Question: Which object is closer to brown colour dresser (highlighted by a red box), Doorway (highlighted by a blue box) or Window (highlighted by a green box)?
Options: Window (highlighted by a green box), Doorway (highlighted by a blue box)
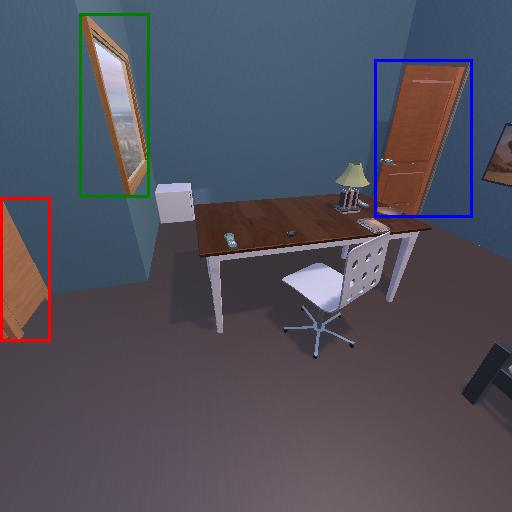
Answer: Window (highlighted by a green box)